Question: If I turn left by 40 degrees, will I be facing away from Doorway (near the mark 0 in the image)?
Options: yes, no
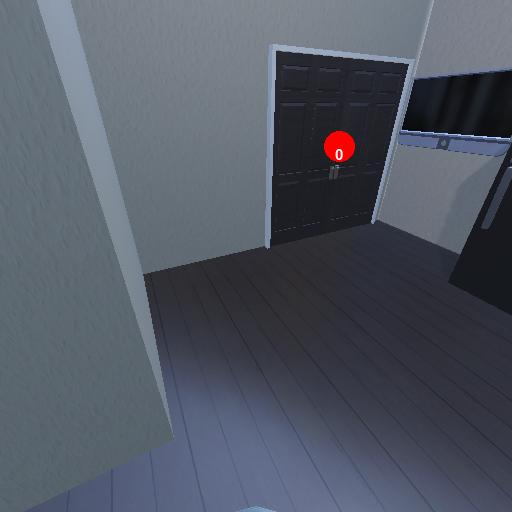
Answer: yes